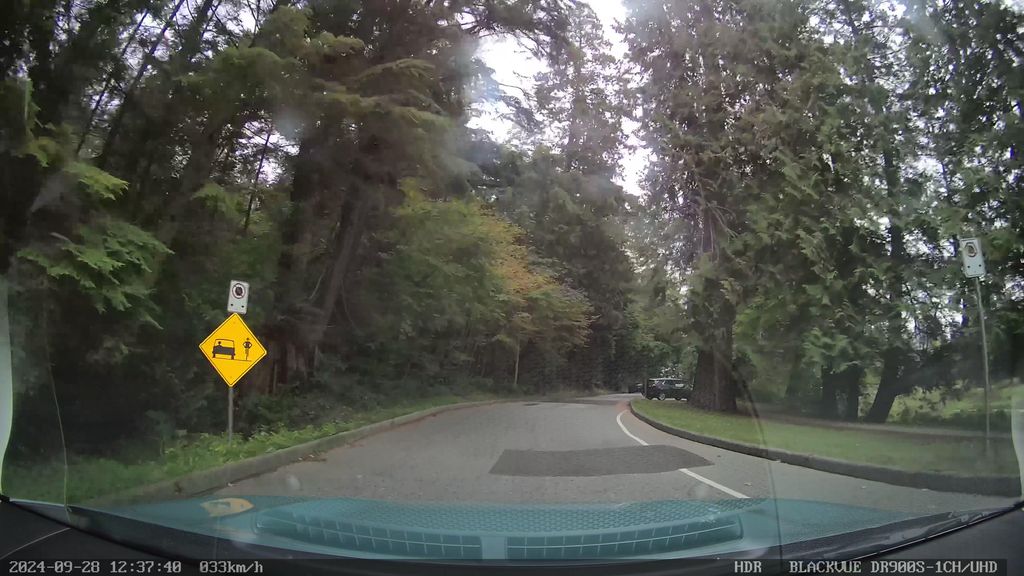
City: vancouver